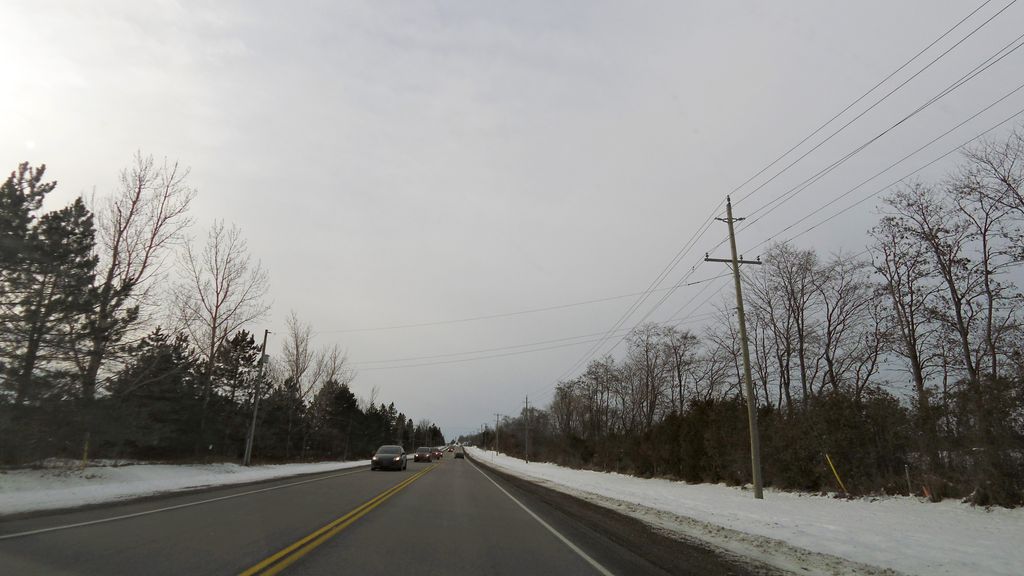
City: hamilton